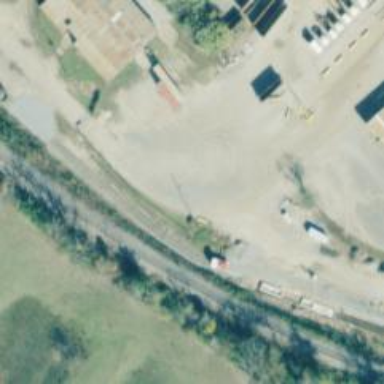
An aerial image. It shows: Railway spur junction.